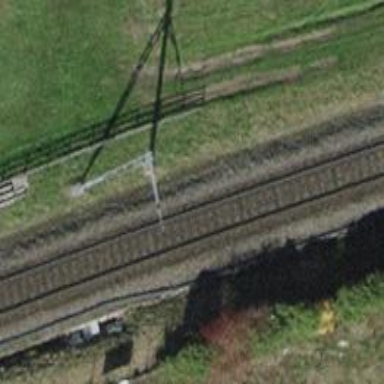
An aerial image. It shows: Solitary milestone along the railway.